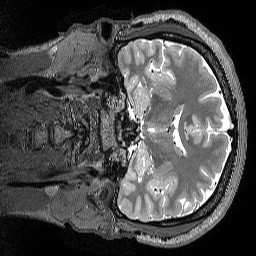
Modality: T2w
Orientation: coronal
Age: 29
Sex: male
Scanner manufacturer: siemens
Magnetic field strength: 3 T
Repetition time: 3.2 s
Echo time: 0.564 s